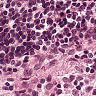
Metastatic tissue present: no